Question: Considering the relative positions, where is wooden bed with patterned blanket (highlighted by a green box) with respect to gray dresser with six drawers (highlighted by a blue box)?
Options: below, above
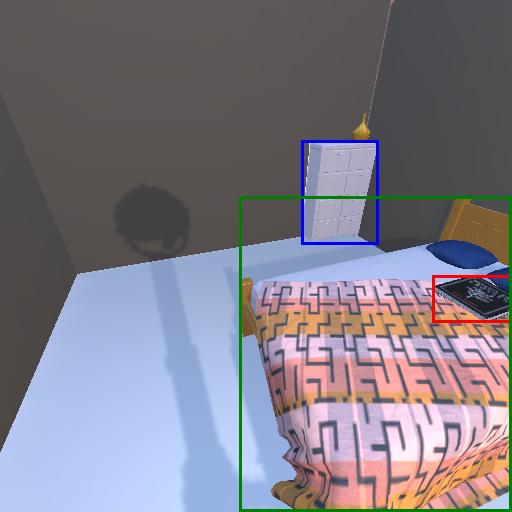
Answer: below